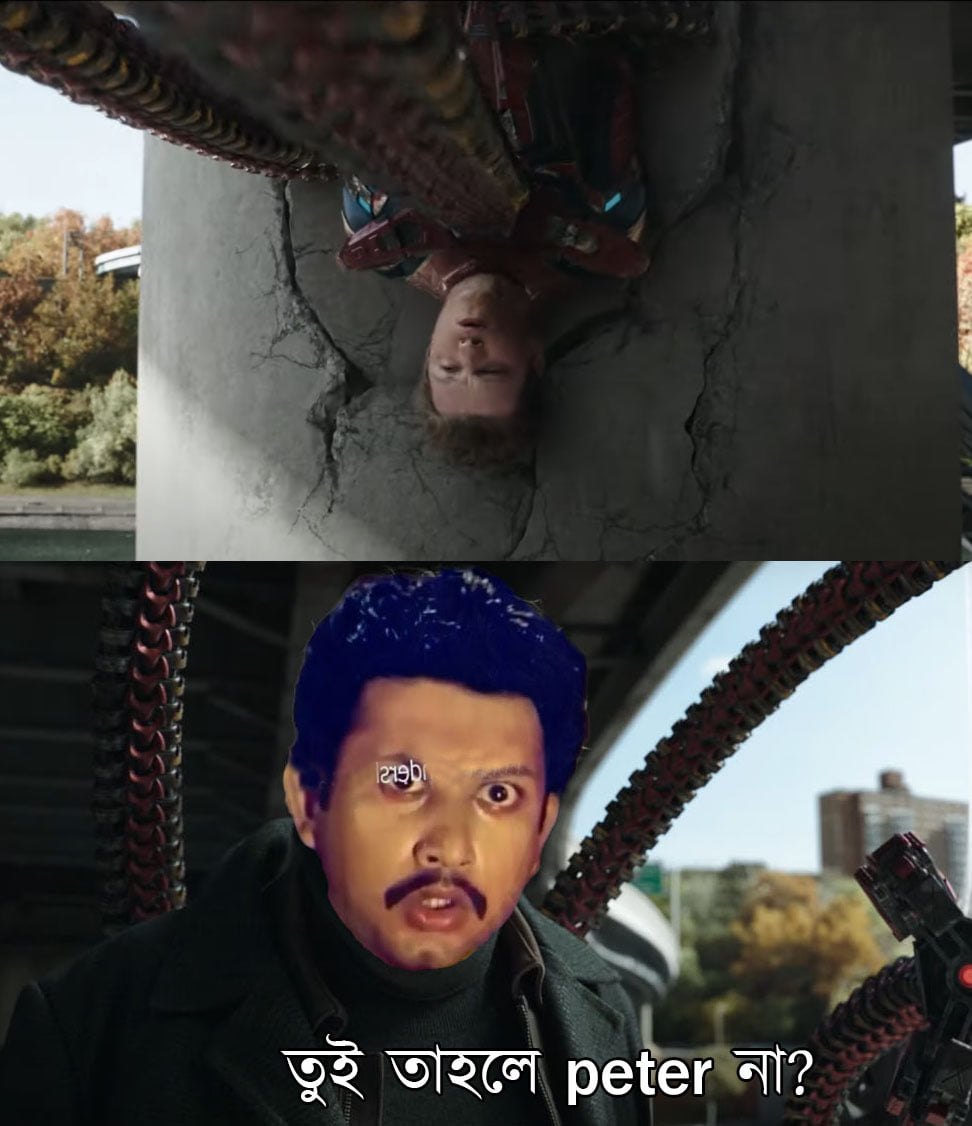
Caption: তুই তাহলে  peter না ?
Label: non-hate